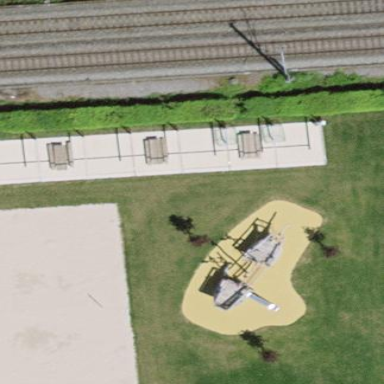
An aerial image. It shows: Playground with ship theme.